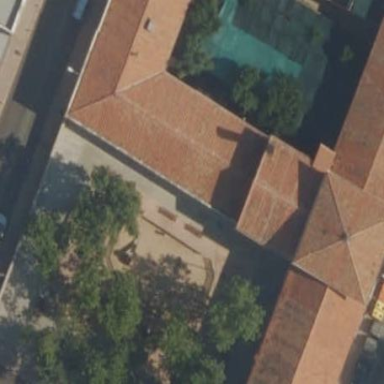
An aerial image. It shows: Kindergarten.